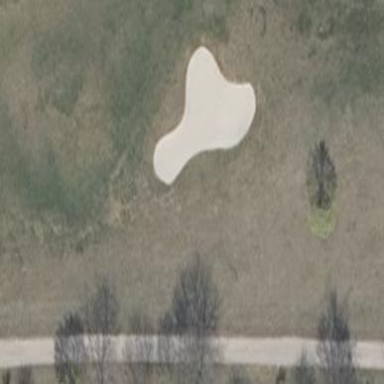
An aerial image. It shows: Sand bunker on golf course.